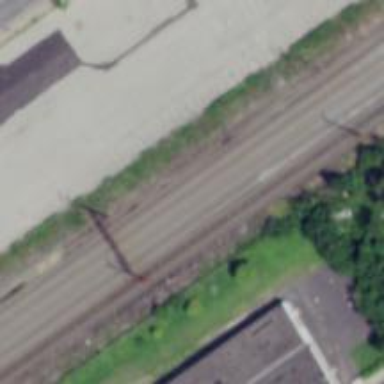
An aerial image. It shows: Railway track with contact lines for electrification.